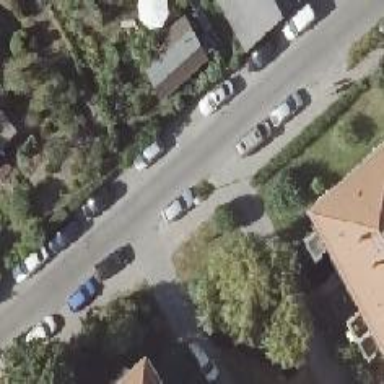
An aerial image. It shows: Residential road with asphalt surface.